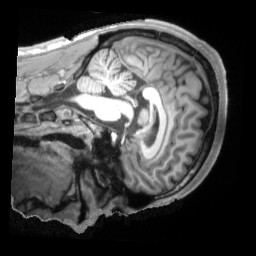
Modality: T1w
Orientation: sagittal
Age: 24
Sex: female
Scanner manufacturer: siemens
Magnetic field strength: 3 T
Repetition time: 2.2 s
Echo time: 0.00157 s